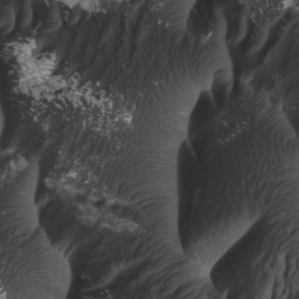
Label: non_frost